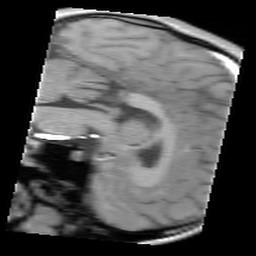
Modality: FLASH
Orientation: sagittal
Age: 23
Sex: male
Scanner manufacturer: siemens
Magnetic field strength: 3 T
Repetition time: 0.245 s
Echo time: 0.0026 s